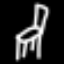
Label: chair